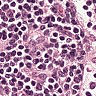
Metastatic tissue present: no